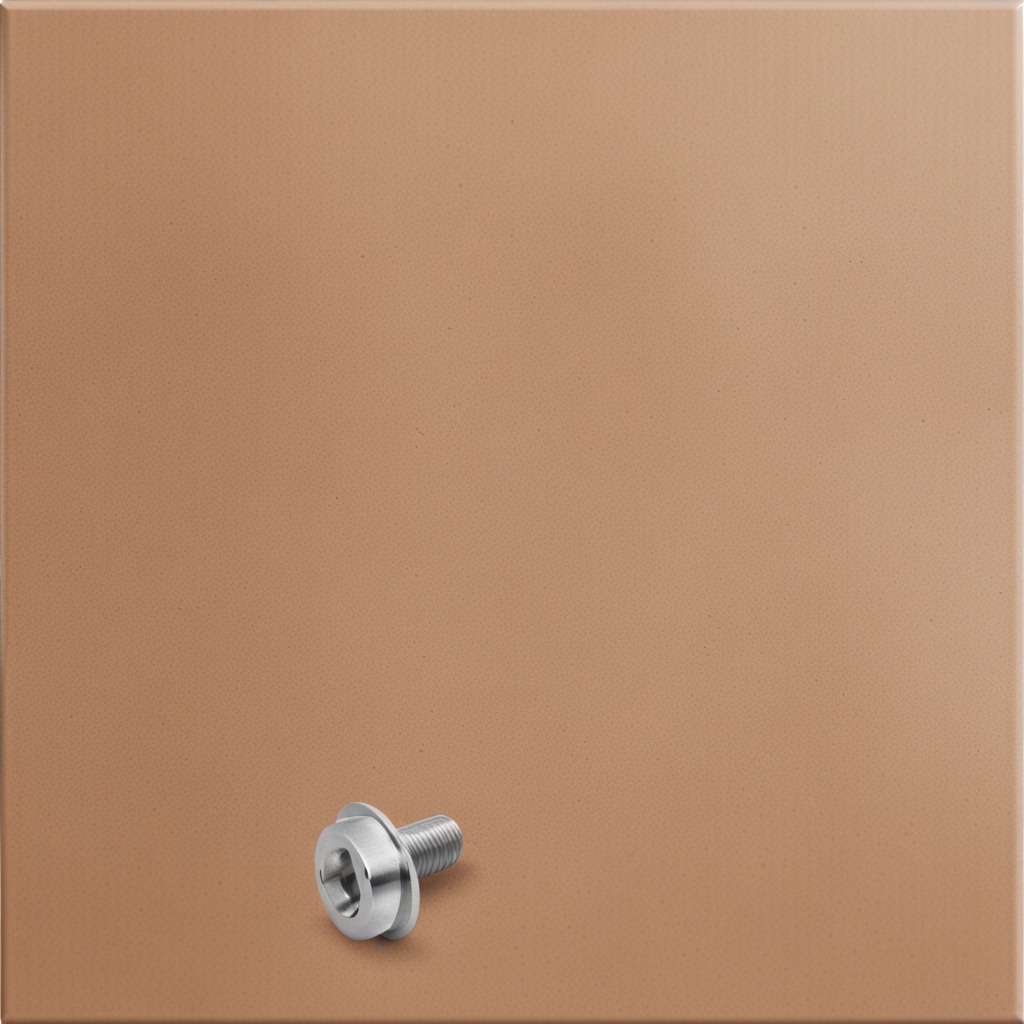
A metal screw is lying on the cardboard box surface in an outdoor workshop during daytime bright natural light soft shadows slightly creased but